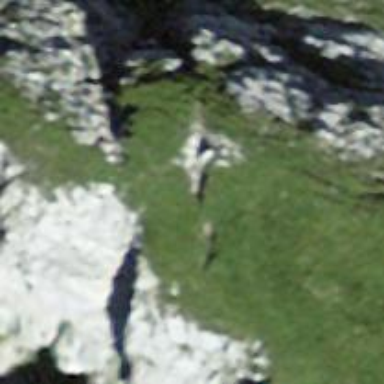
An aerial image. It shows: Natural cliff.